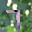
Label: 7